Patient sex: F
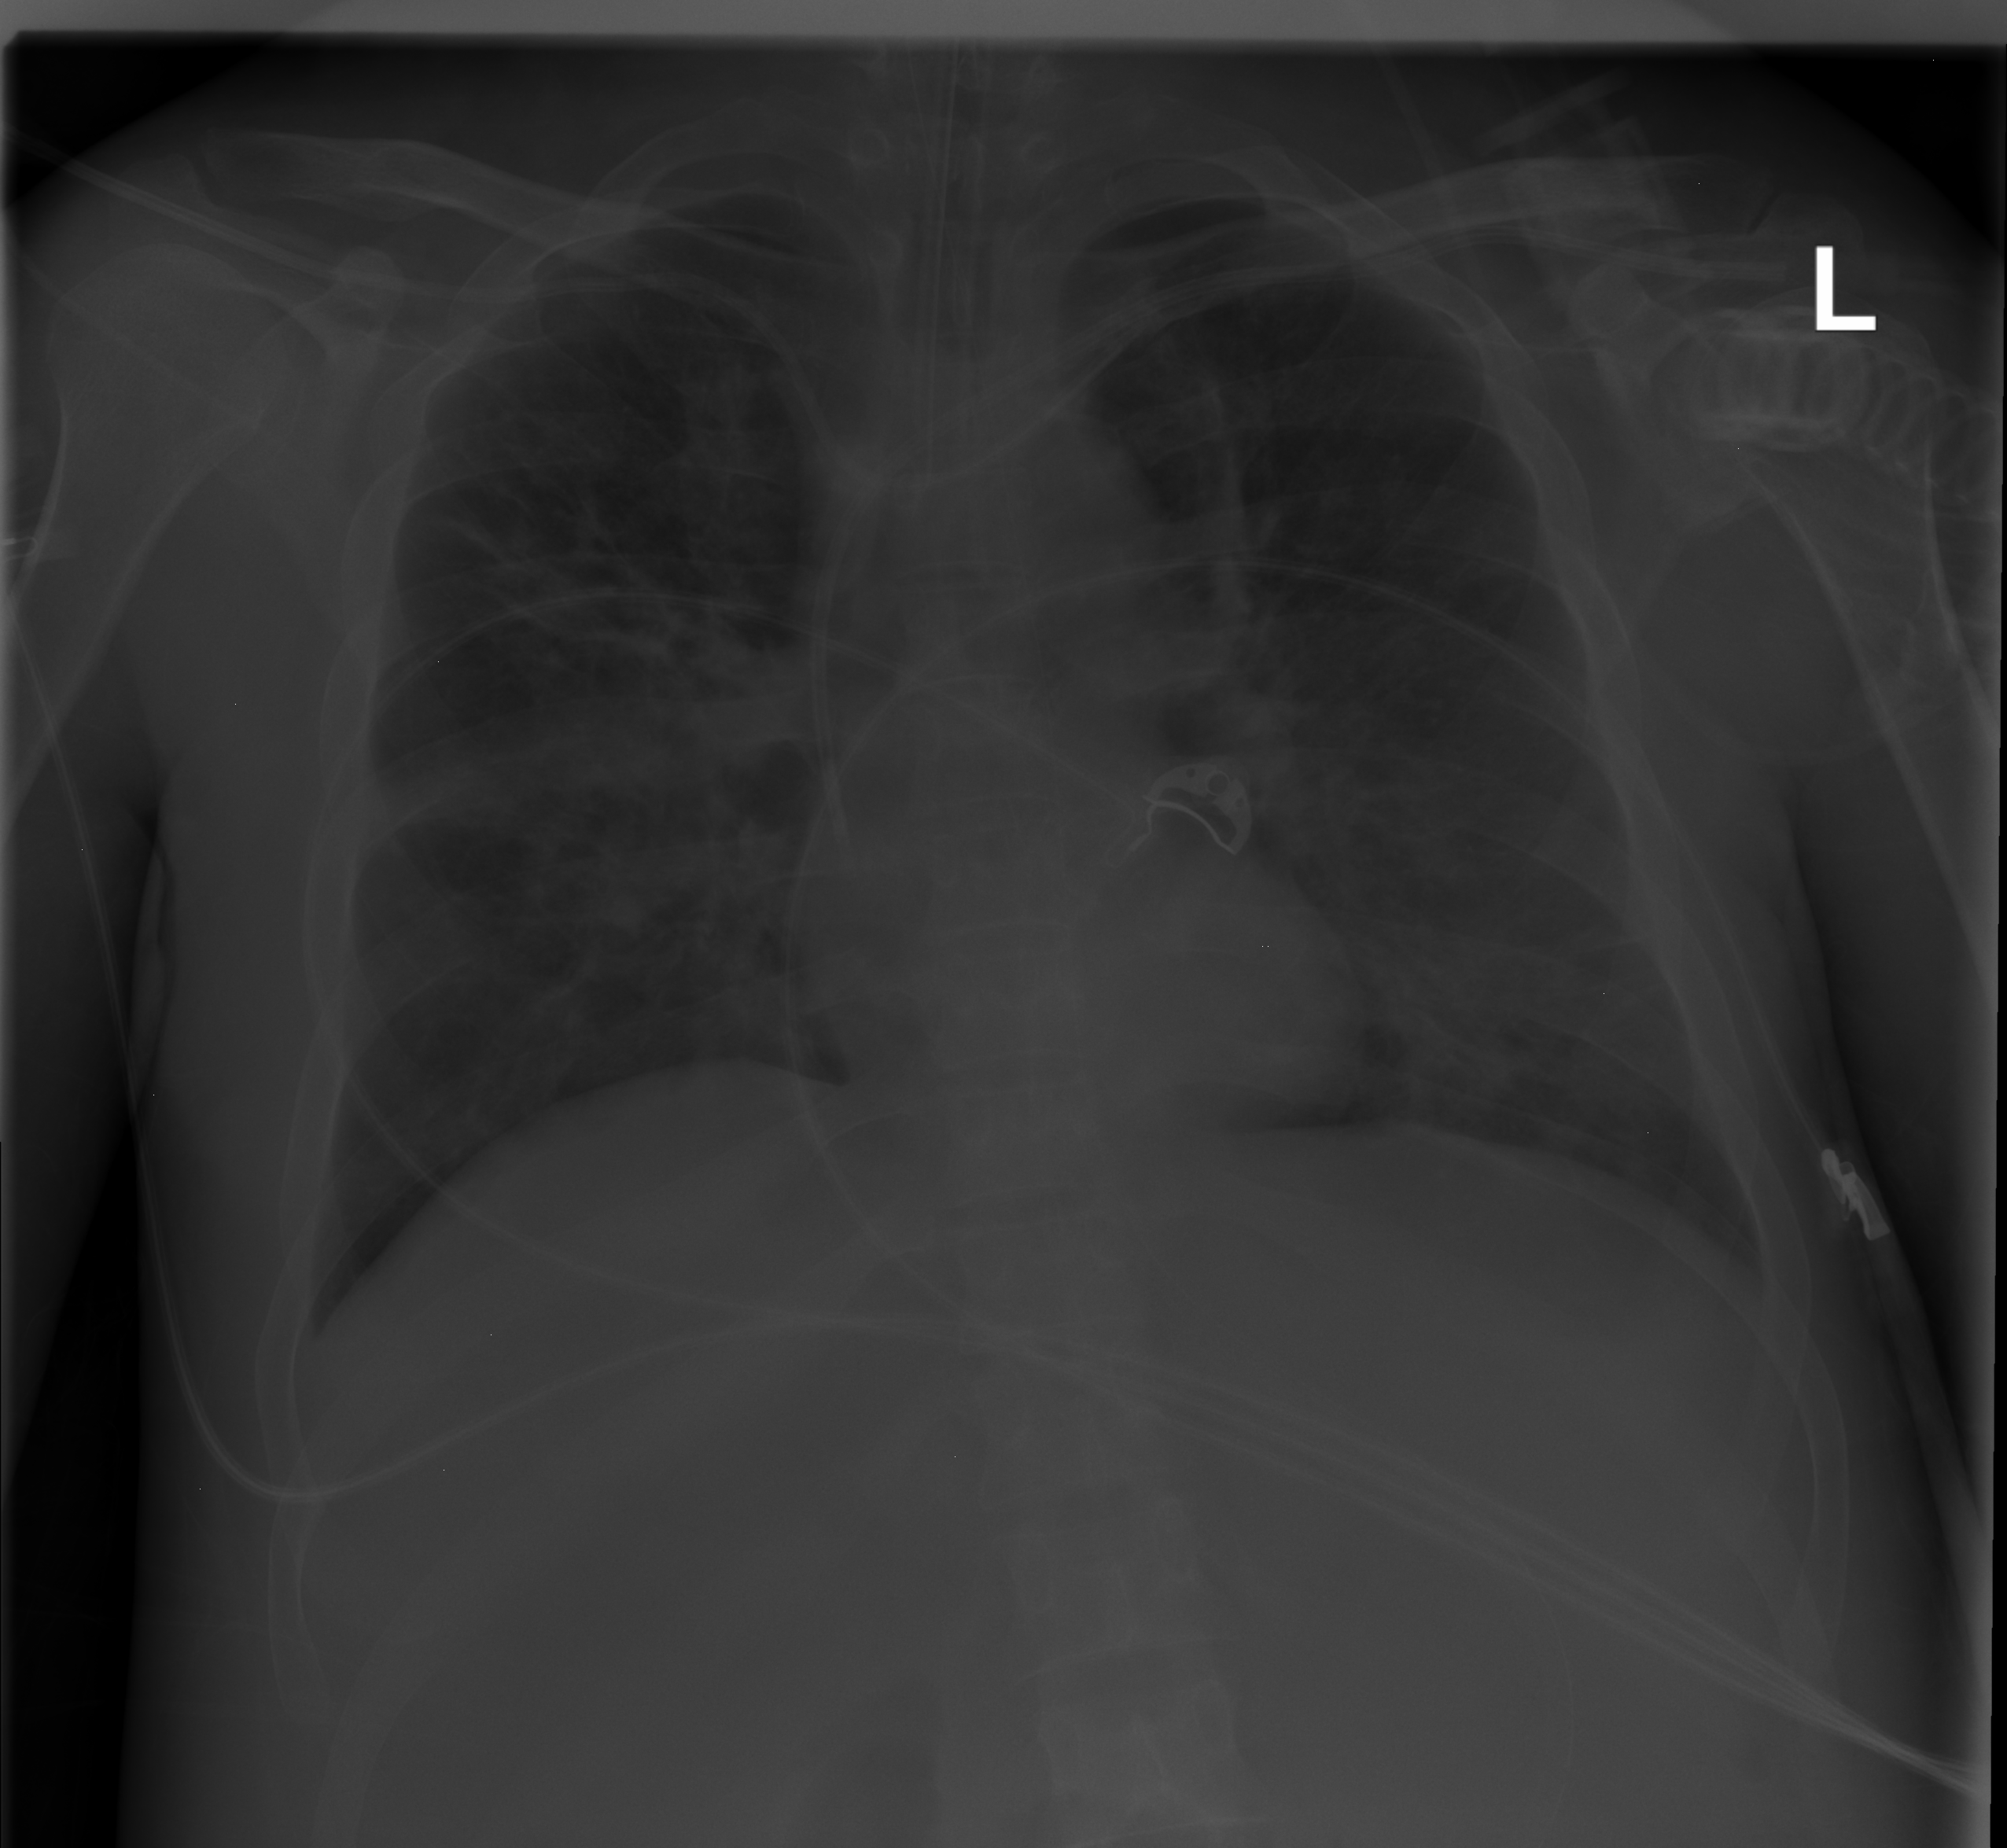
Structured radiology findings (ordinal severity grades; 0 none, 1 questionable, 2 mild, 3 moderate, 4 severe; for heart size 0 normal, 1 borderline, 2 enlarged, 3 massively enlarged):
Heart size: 0
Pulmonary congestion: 0
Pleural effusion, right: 0
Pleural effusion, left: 0
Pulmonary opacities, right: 3
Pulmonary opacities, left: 3
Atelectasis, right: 0
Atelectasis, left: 0